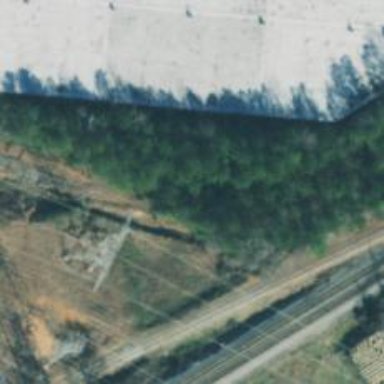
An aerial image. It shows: Abandoned spur railway.